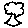
Label: tree